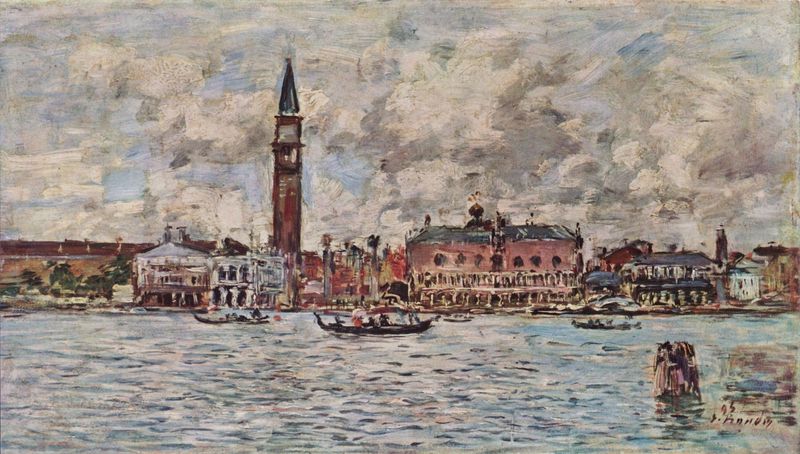
Titel: Die Piazzetta von S. Marco in Venedig
Künstler: Eugène Boudin
Standort: Paris
Institution: (Privatsammlung)
Schlagwörter: baum, blau, gemälde, himmel, meer, schatten, wasser, weiß, wolken, bäume, fluss, grün, impressionismus, menschen, see, stadt, ufer, bewegung, braun, fenster, grau, holz, impressionisme, schwarz, säule, säulen, dach, gebäude, haus, rot, wolke, expressionismus, malerei, spitze, signatur, öl, häuser, spiegelung, kanal, kirche, pastos, rosa, boot, boote, kamine, schornstein, turm, hellblau, balkon, schiff, schiffe, schrift, sommer, wellen, ansicht, bogen, fassade, fassaden, italien, vedute, venedig, dächer, giebel, schornsteine, lila, sigantur, van gogh, hafen, steg, wetter, blue, church, people, red, white, black, duktus, gray, grey, painting, windows, impressionismu, gris, gestreift, pink, bucht, glitzern, pfosten, erker, italie, village, glockenturm, türme, palast, palazzi, palazzo, bedeckt, wolkig, paris, arkaden, maison, canale, verwischt, lac, clouds, sky, rotbraun, vue, boat, building, landscape, ship, water, waves, richtung, houses, tower, trees, pinselstriche, seurat, waagerecht, fähre, bateaux, marine, river, vordach, expression, impressionism, expressionist, ciel, paysage, peinture, gemölde, fleuve, boats, cloudy, seascape, storm, clock, eau, town, campanile, lagune, clocher, ville, still life, italy, city, seine, georges seurat, maisons, pointillisme, port, bogenfenster, toit, paläste, buildings, italian, venice, piazetta, passagiere, canale grande, gondel, gondeln, gondoliere, markusdom, san marco, lido, st. markus, nuage, nuages, dogenpalast, markusplatz, england, eglise, canal grande, palais, harbor, lagung, piazza san marco, brushstrokes, ships, casino, kasino, rose, cityscape, steeple, gens, tour, impressionistic, mer, peche, barques, rivière, barque, venise, rialto, row, vent, aquarelle, prommenade, bateau, rue, gespachtelt, immeuble, palazzo ducale, grande, friand, gondell, gondole, markusturm, palis, san marko, spitzr, skyline, stucco, dock, pecheurs, venetia, beffroi, canal, balconies, gondola, gondolas, lagoon, pier, kirchturm, pastell, bâtiments, thames, boatmen, boating, se, péniches, swim, impressionnistes, gondoles, canam, jetée, pilotis, waer, lake, sea, venis, pointu, peniche, sankt markus, san markus, san marcus, balcons, mar, clock tower, tourmenté, boudin, canaux, st. mark's, siene, doge, villas, façades, wasserfarbe, pod, impressioinism, cludy, gondel wasser, sgips, schiffegondeln, gande, gondoloa